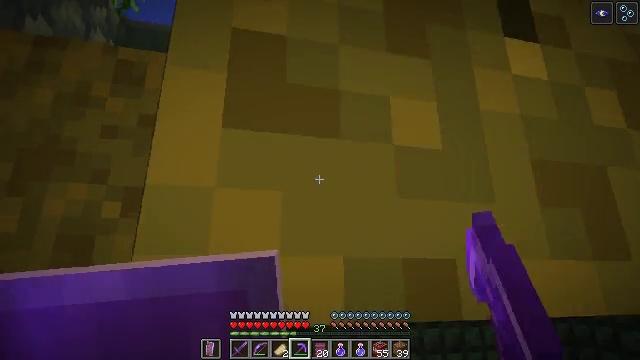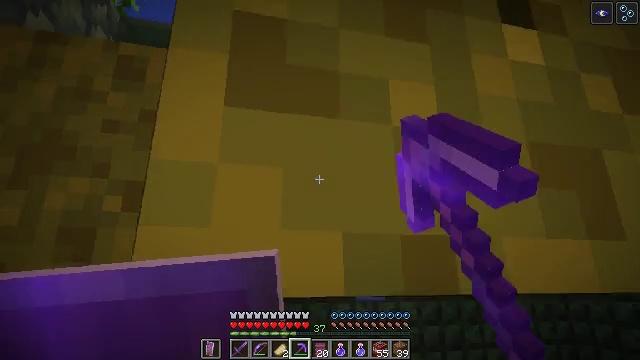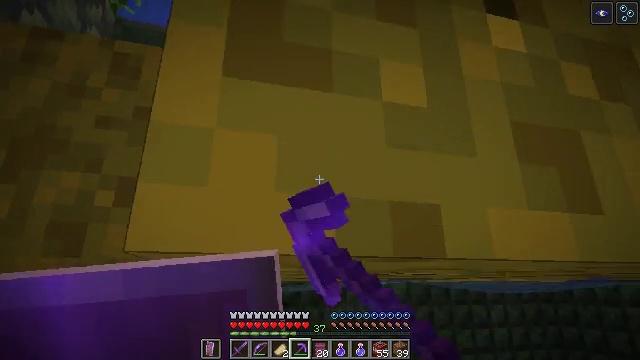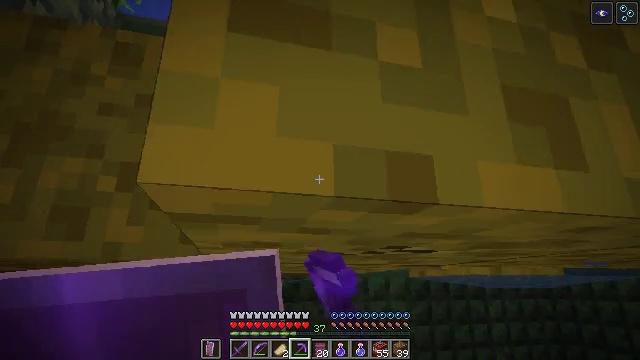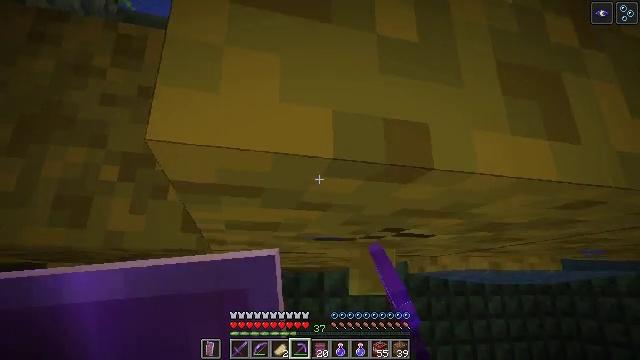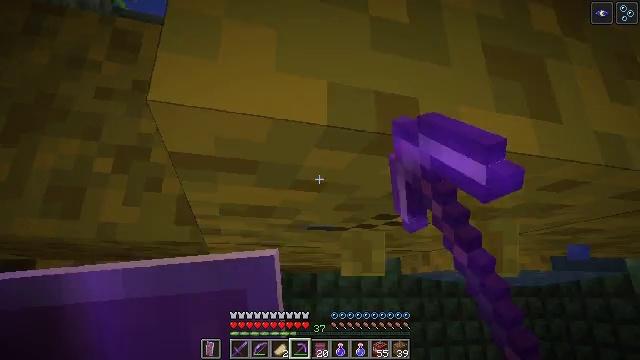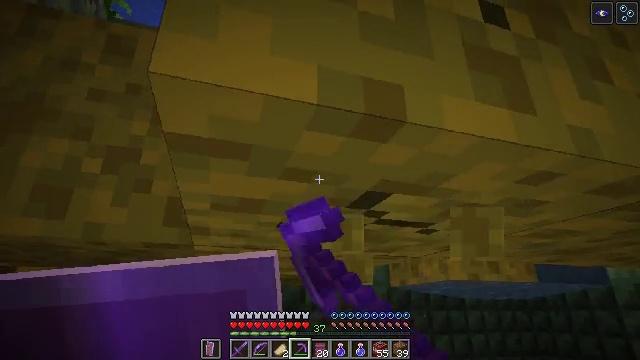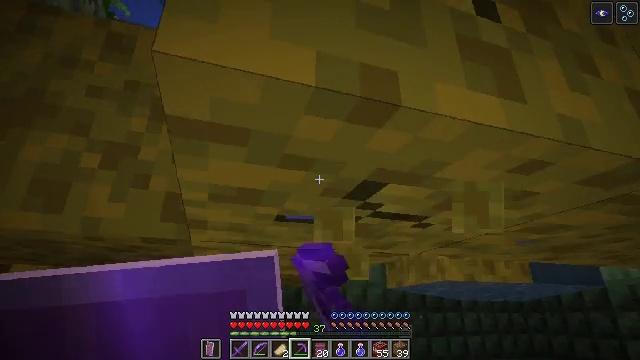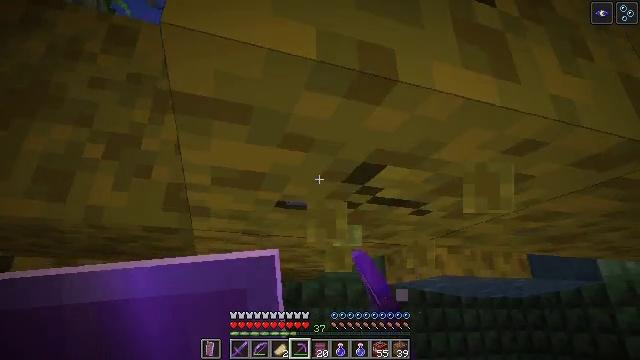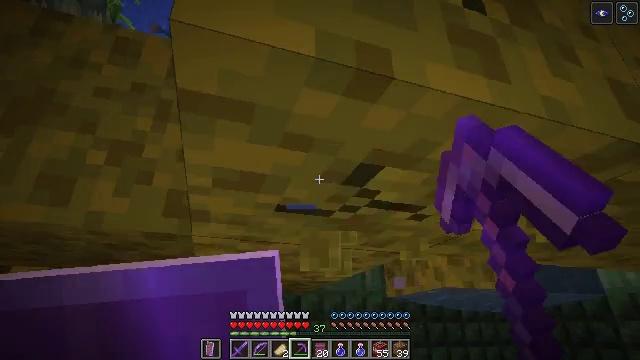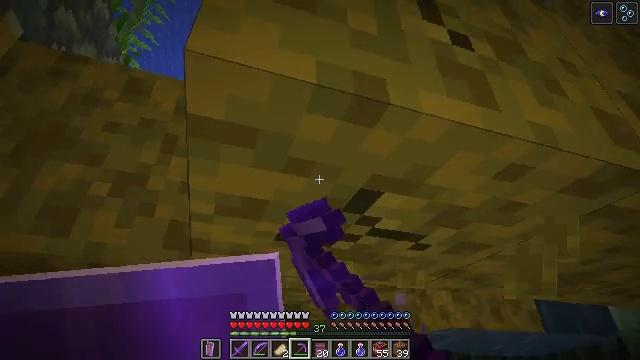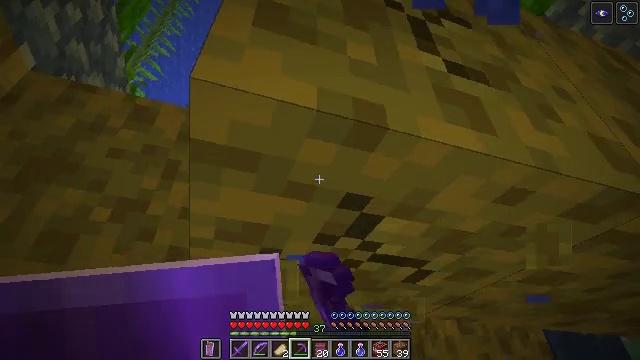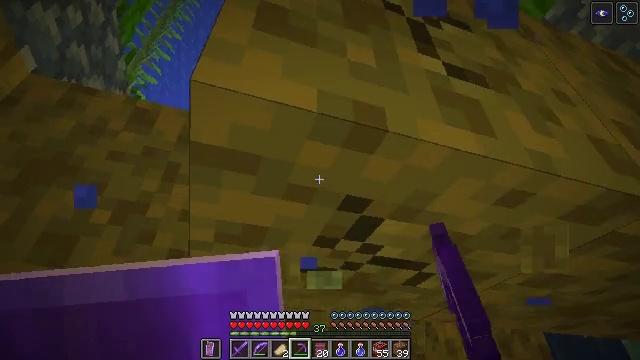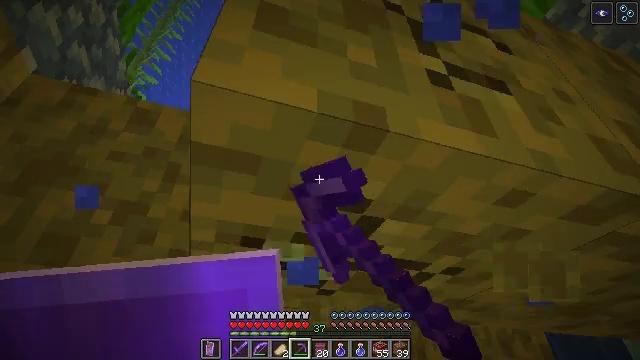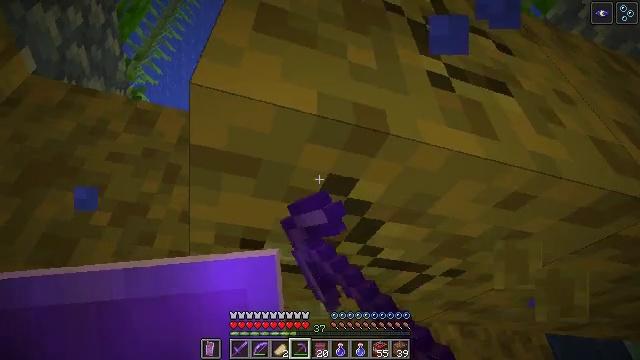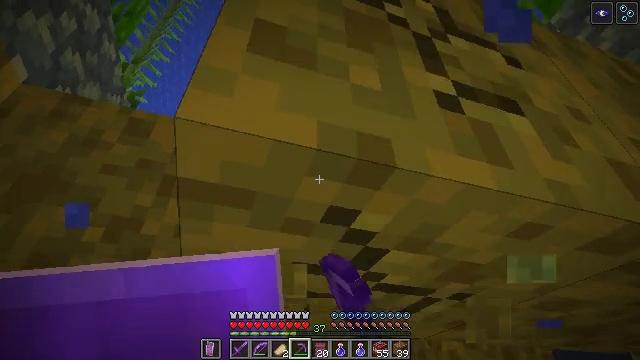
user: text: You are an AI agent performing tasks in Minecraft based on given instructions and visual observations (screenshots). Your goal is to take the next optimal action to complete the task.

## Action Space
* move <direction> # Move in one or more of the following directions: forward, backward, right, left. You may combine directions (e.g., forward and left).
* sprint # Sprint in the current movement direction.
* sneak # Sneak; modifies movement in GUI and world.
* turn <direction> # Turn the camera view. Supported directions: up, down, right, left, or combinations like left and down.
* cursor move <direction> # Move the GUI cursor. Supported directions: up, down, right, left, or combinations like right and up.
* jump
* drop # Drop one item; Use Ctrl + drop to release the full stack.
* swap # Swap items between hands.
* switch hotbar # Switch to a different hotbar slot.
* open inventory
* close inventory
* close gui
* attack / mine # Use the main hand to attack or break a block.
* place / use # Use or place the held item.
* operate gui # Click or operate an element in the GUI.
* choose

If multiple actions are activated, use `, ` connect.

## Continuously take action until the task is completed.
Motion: motion action
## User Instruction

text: Gather a wet sponge from the ocean.
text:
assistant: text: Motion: attack / mine
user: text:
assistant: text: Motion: turn right and up, attack / mine
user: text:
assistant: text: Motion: attack / mine
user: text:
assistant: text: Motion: attack / mine
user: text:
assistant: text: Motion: turn right, attack / mine
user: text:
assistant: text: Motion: turn right and up, attack / mine
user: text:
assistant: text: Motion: attack / mine
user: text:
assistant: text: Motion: attack / mine
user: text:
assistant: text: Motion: turn up, attack / mine
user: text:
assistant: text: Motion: turn up, attack / mine
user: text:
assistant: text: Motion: turn up, attack / mine
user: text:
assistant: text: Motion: attack / mine
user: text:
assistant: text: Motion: attack / mine
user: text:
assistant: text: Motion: attack / mine, jump
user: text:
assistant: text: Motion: attack / mine, jump
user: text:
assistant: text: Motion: attack / mine, jump
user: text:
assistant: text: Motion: attack / mine, jump
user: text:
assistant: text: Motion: attack / mine, jump
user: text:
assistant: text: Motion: attack / mine
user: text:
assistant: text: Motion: attack / mine
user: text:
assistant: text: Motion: attack / mine
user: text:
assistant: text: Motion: attack / mine
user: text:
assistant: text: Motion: attack / mine
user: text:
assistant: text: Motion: attack / mine
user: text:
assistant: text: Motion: attack / mine
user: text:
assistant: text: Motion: attack / mine
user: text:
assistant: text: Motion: attack / mine
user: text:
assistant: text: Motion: turn right and down, attack / mine
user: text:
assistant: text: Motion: turn right and down, attack / mine
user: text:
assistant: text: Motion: turn down, attack / mine